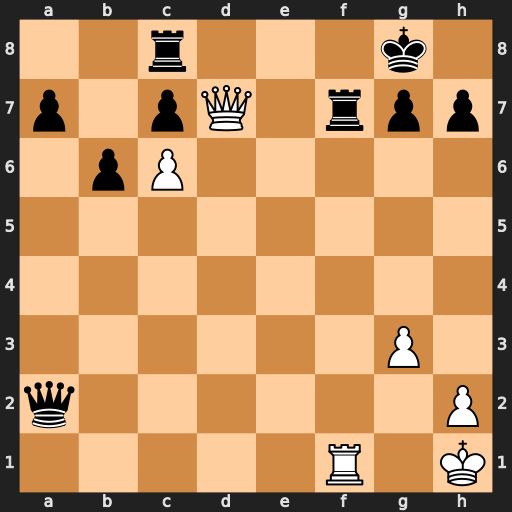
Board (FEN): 2r3k1/p1pQ1rpp/1pP5/8/8/6P1/q6P/5R1K
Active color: w
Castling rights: -
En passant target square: -
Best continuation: Qxc8+ Rf8 Rxf8#